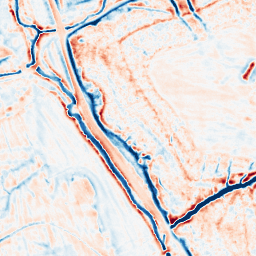
Category: edge_preserving
Decomposition family: bilateral
Decomposition parameters: d: 15
sigma_color: 25
sigma_space: 75
Upsampling method: cubic_mitchell
Upsampling parameters: scale: 2
Upsampling scale: 2